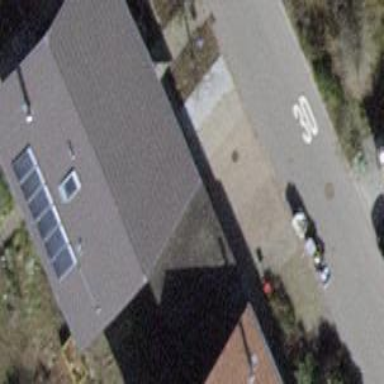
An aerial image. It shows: Carport building.